Question: I have this poco class
'''
public class MyEntity
{
[Key]
public int Id { get; set; }
[Column("ComponentName")]
public string Name { get; set; }
}
'''
!!!!
It is for quering a database that already exists, created in about 2008 by sql 2005 I guess. I used 'app.config' to create it's connection string, I use '"Data Source=.\MSSQL2008;AttachDbFilename=C:\DbFiles\Comps.mdf;Initial Catalog=Comps;Integrated Security=True"' and my context connects successfully to the db file, and my repository queries. However this is the strange part.
It gets all 831 lines, which is the correct number of lines.
However intellisense gets to 14th entity then starts putting "?"

Why on earth is it doing this?
My poco class are mapped exactly right.
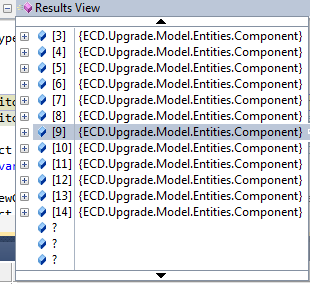
Answer: I don't think there is someone that can giv of this except some Visual Studio Architect. But this mostly happens when intelisence is not able (for 100 of reasons) to fetch the preview data, that is.
Don't think this is a problem for your app.
To check this, you may think of, showing content inside <URL>.